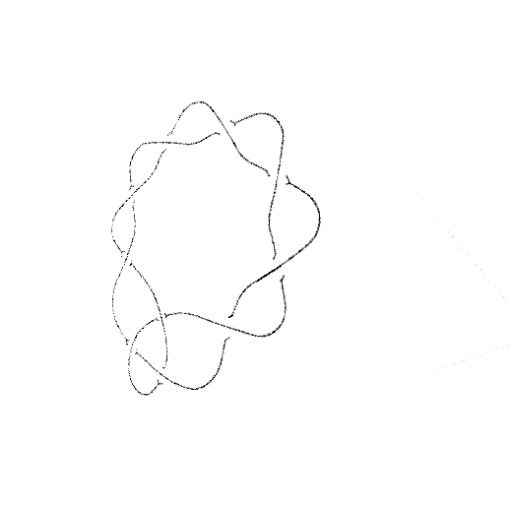
Crossing number: 10